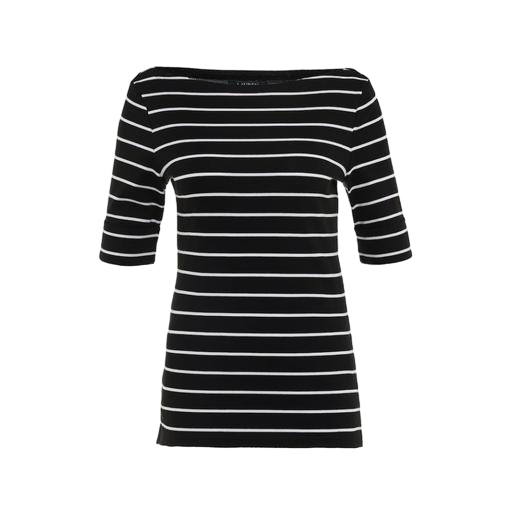
black women's striped t-shirt, black striped t-shirt, black women's striped bateau-neck top, white background